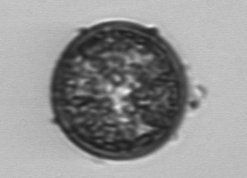
Label: Coscinodiscus